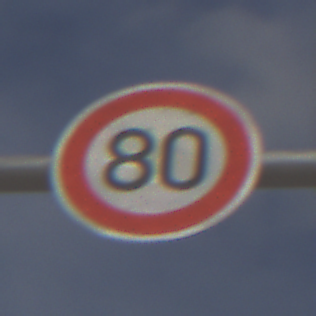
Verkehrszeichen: Geschwindigkeit80
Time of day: MorningAfternoon
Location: Outdoor (Suburban)
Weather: PartlyCloudy
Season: NotSpecified
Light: Natural